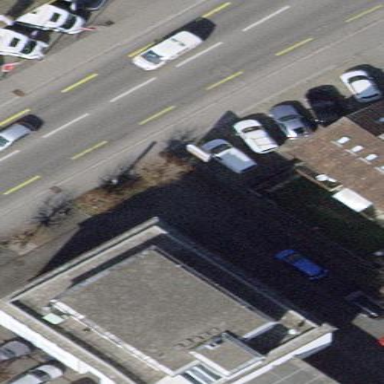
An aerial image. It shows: Office building with flat roof.